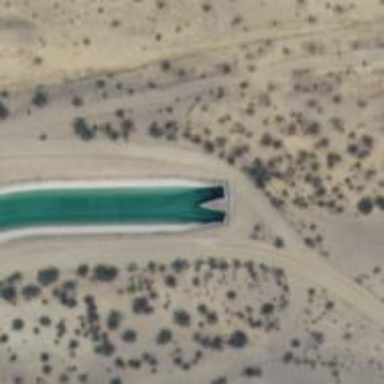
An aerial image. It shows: Culvert tunnel passing under canal.